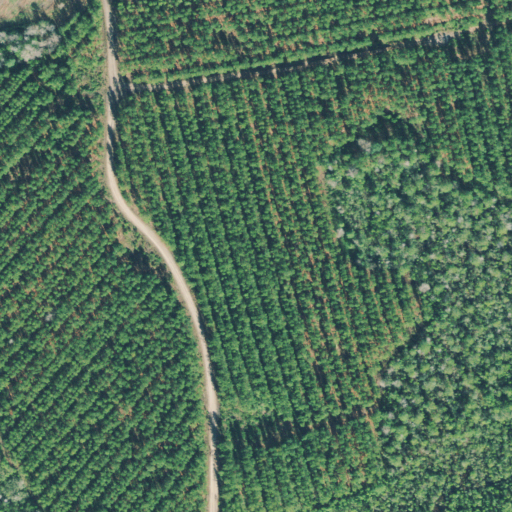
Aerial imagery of island in Georgia named Downing Island containing evergreen forest and woody wetlands